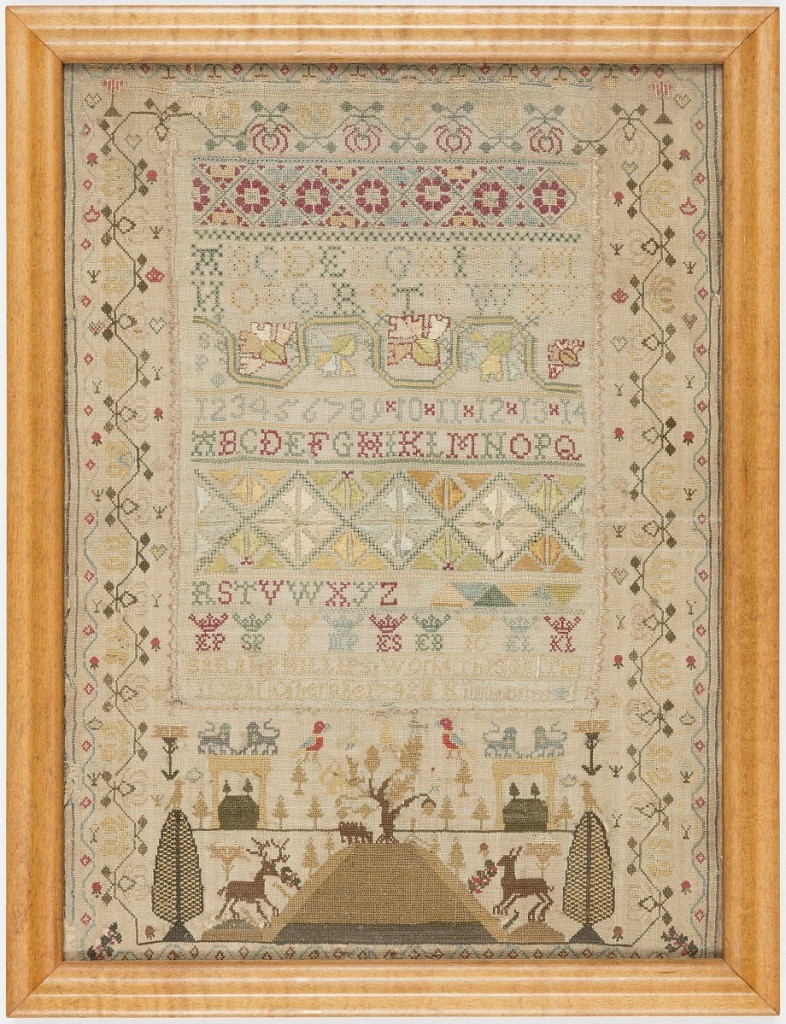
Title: Sampler
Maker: Sarah Phillips
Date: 1742
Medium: silk embroidery on linen foundation Technique: embroidery on plain weave
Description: Alphabets and numerals with horizontal geometric borders, and at the bottom a hillock with trees and deer; stylized running vine border.